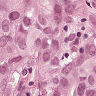
Metastatic tissue present: yes